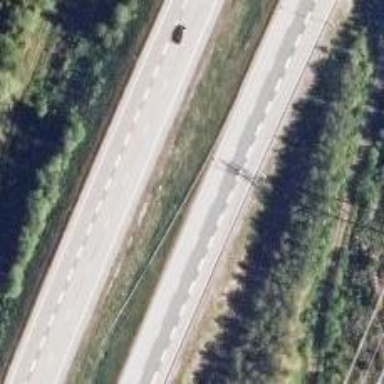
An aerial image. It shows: Motorway junction.